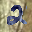
Label: 2